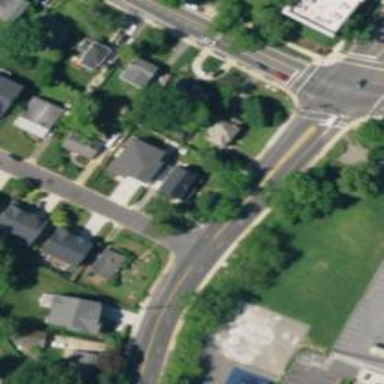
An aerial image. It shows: Asphalt footway with unmarked crossing.